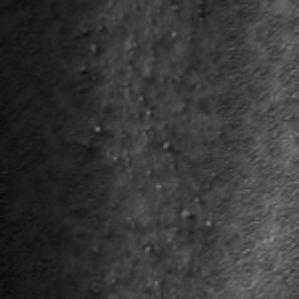
Label: frost